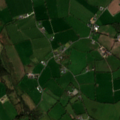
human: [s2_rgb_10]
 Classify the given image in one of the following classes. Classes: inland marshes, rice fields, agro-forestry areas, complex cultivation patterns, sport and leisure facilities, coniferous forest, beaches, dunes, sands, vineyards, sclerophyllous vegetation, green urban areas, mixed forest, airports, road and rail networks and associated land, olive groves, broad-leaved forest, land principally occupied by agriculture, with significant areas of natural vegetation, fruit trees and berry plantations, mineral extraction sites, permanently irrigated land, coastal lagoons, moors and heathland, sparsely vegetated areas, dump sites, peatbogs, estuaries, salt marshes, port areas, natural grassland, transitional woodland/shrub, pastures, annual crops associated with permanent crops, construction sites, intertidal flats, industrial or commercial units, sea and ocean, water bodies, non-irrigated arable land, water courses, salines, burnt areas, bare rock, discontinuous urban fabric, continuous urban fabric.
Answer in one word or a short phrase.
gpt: pastures